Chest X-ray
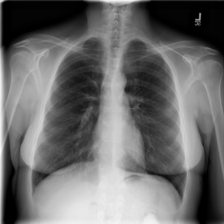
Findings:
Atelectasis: negative
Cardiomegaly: negative
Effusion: negative
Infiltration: negative
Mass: negative
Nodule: negative
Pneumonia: negative
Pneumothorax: negative
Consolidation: negative
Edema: negative
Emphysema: negative
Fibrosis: negative
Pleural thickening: negative
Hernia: negative